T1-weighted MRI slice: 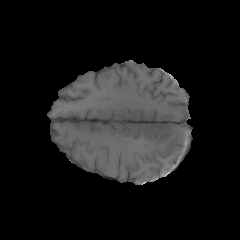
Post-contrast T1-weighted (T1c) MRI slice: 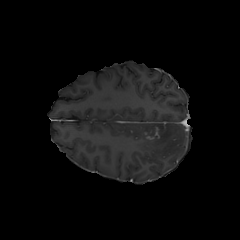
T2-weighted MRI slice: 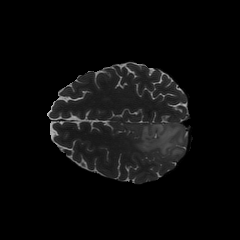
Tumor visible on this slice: yes